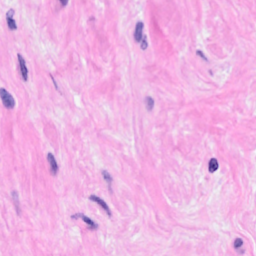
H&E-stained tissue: Breast